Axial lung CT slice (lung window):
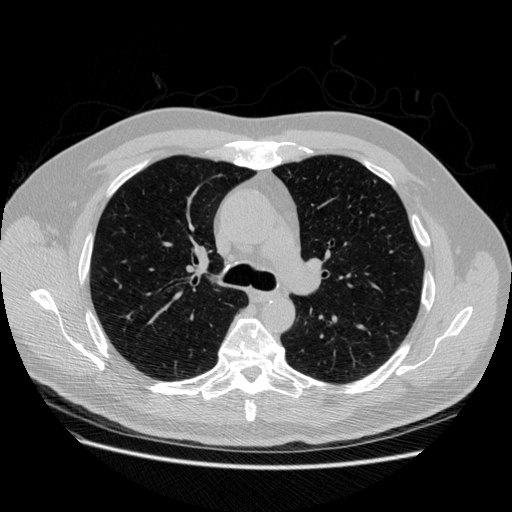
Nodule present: no